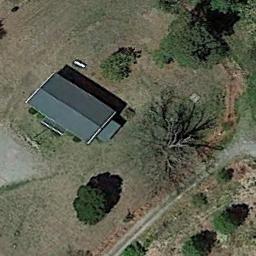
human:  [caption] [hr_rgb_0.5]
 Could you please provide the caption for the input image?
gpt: There is a road next to the sparse residential .

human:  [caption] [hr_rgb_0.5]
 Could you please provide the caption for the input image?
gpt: In a sparse residential area there is a gray house and a few green trees, And a clearing .

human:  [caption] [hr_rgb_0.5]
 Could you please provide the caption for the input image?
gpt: There are several houses on one side of the highway .

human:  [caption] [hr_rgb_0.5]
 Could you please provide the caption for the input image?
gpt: The sparse residential is on the bare land next to some trees .

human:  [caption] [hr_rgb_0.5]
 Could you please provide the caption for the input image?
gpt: A sparse residential area with some green bushes and a green building .